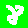
Digit: 8